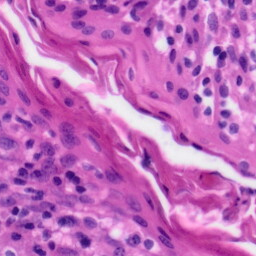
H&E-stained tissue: Tonsil